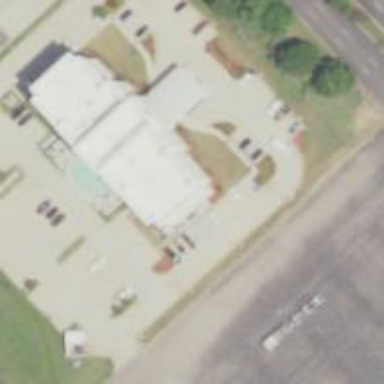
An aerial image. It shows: Hotel building.